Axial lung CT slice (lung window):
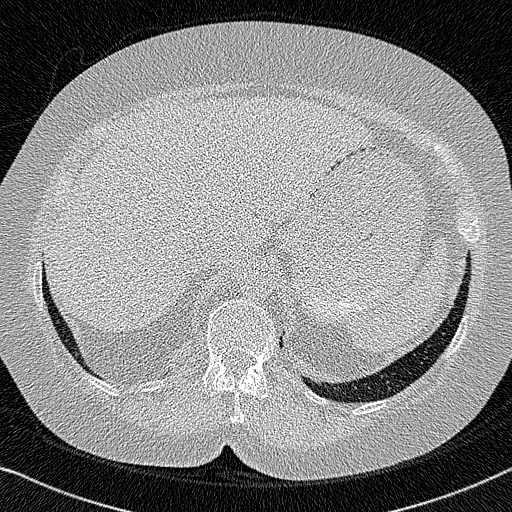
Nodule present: no